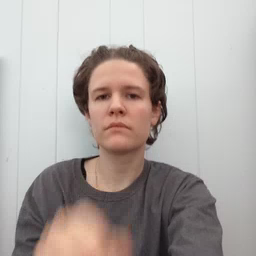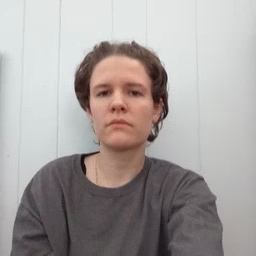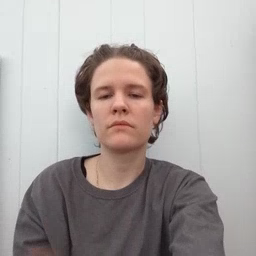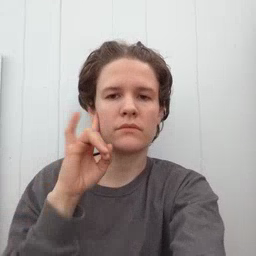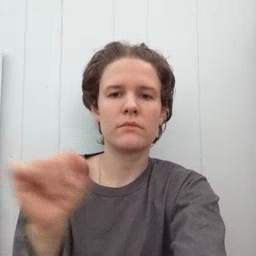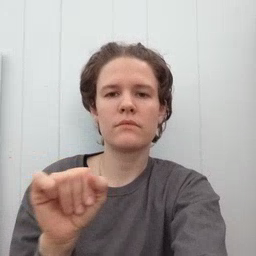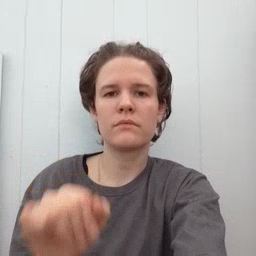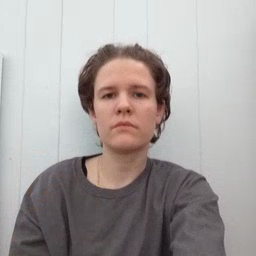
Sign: loud